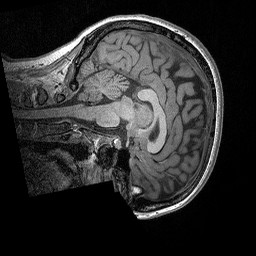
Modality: T1w
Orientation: sagittal
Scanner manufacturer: siemens
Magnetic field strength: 3 T
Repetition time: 2.3 s
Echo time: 0.00298 s